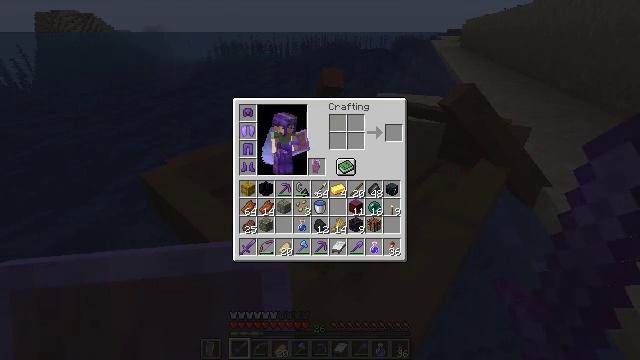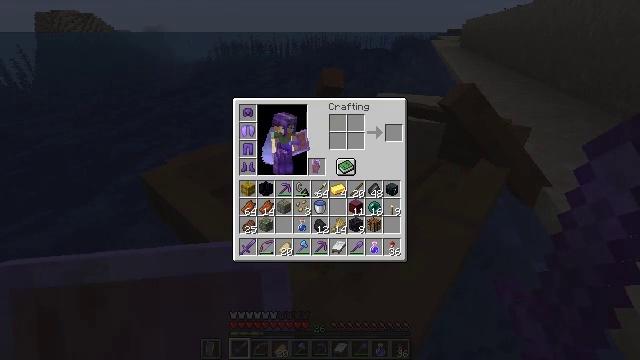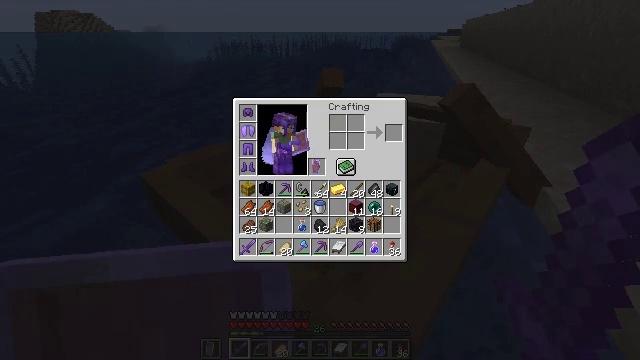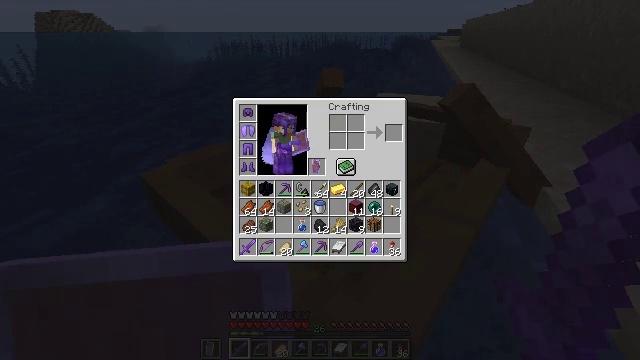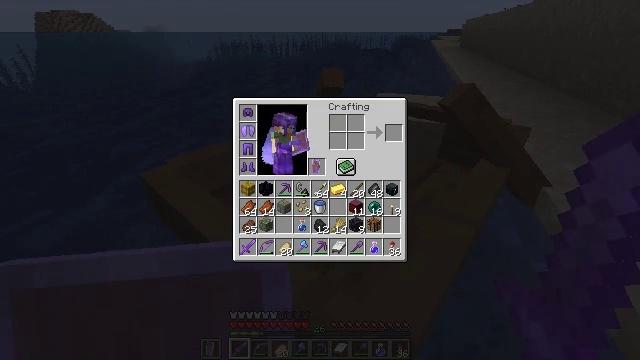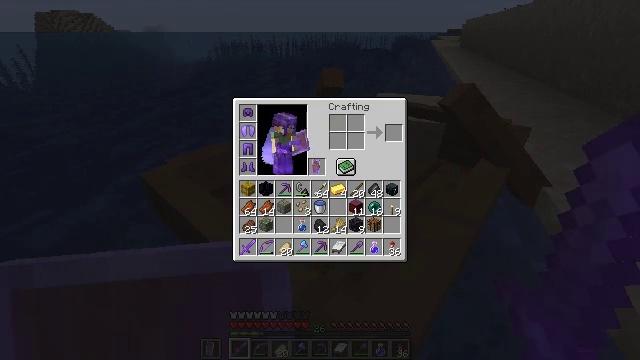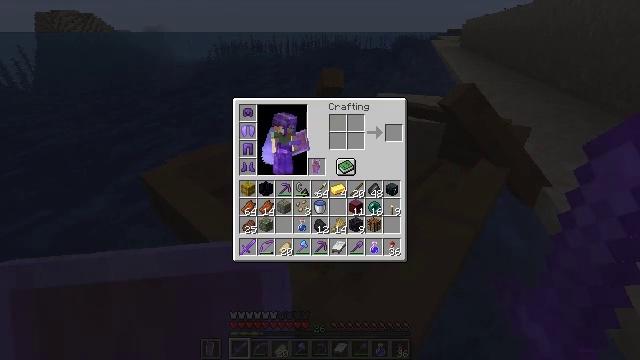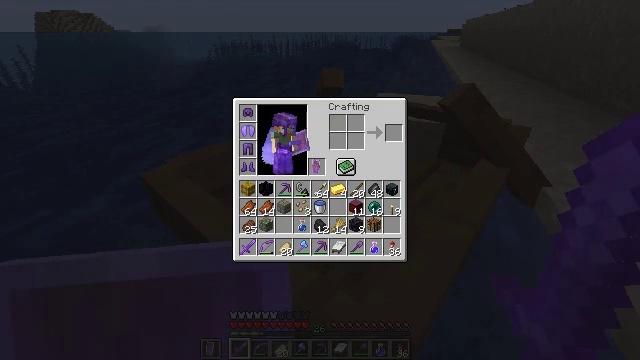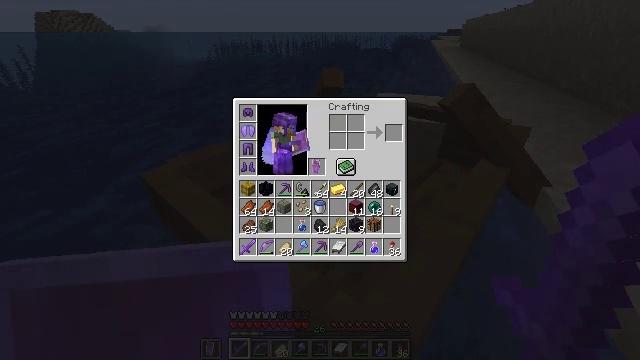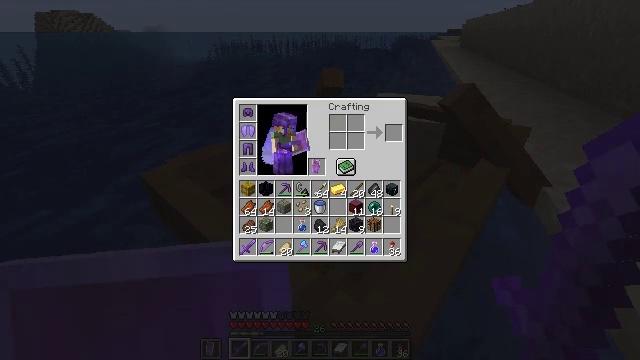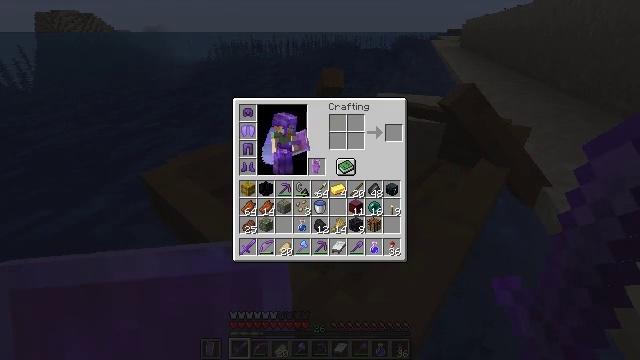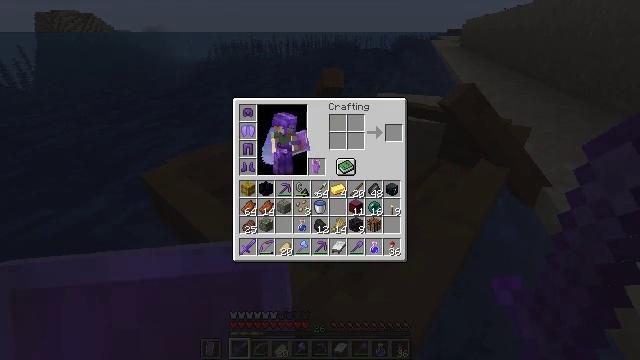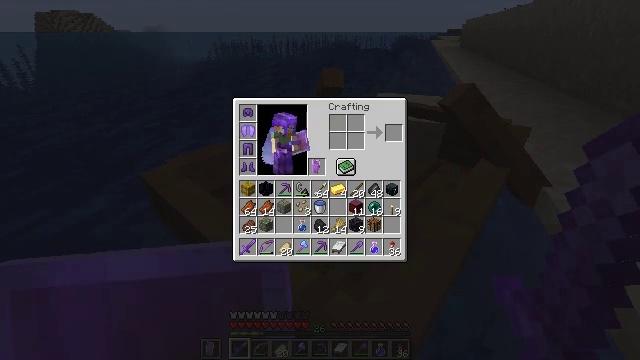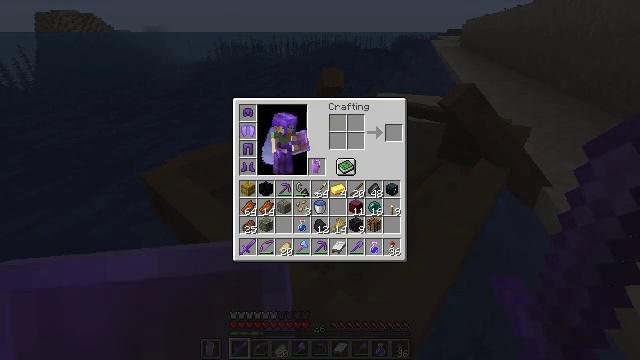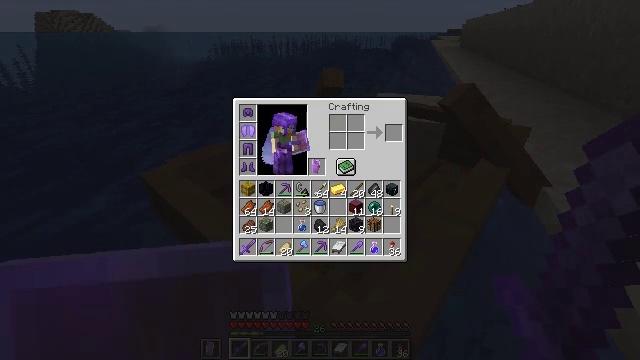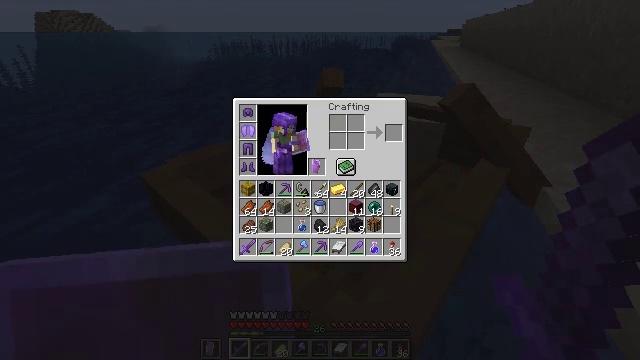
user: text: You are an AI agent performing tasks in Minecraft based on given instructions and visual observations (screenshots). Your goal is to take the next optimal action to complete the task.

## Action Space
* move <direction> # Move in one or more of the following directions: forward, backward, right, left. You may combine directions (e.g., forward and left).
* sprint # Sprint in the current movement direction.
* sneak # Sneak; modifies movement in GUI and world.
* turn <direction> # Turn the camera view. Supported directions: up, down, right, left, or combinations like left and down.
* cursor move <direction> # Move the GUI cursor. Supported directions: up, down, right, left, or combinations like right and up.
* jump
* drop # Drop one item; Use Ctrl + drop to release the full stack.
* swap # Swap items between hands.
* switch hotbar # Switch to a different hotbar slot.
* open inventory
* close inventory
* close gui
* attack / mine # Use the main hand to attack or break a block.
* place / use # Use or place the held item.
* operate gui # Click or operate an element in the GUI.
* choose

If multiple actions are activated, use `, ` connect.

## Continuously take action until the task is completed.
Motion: motion action
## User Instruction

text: Gather seagrass near the seafloor.
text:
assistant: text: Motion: no_op
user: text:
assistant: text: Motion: no_op
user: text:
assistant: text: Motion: no_op
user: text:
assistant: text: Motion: no_op
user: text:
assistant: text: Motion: no_op
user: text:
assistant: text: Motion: no_op
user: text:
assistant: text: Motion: no_op
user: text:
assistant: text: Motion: no_op
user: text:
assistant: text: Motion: no_op
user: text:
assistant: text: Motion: no_op
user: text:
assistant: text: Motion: no_op
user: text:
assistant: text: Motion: no_op
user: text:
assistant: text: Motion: no_op
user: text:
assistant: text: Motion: no_op
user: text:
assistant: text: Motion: no_op
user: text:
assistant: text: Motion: no_op
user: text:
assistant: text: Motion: no_op
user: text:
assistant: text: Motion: no_op
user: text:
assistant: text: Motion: no_op
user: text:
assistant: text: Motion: no_op
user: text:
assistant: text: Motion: no_op
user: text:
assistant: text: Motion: no_op
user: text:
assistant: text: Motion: no_op
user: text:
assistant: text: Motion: no_op
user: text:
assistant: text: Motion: no_op
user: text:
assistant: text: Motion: no_op
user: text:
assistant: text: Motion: no_op
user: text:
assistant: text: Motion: no_op
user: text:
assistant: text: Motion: use / place
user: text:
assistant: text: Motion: use / place